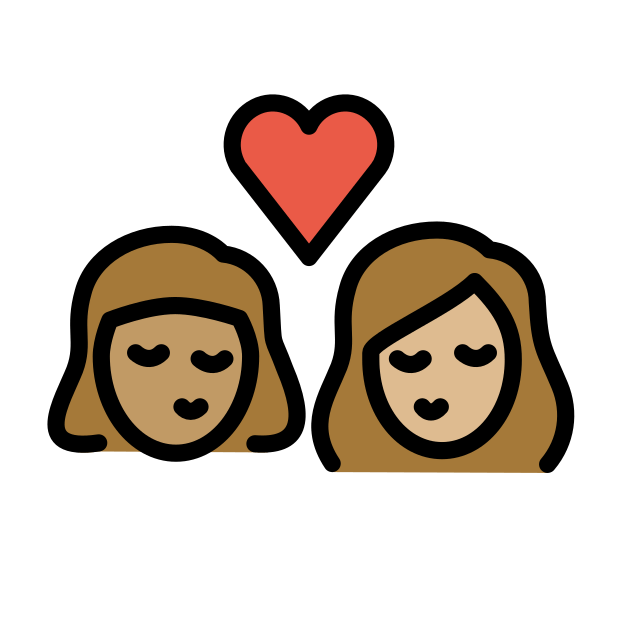
kiss: woman, woman, medium skin tone, medium-light skin tone